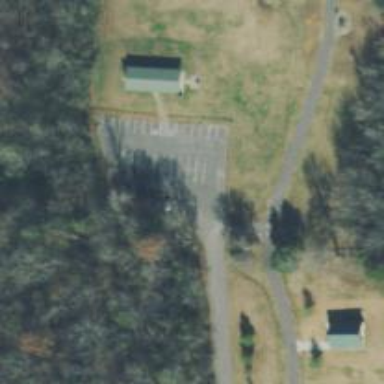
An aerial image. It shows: Disc golf tee area.